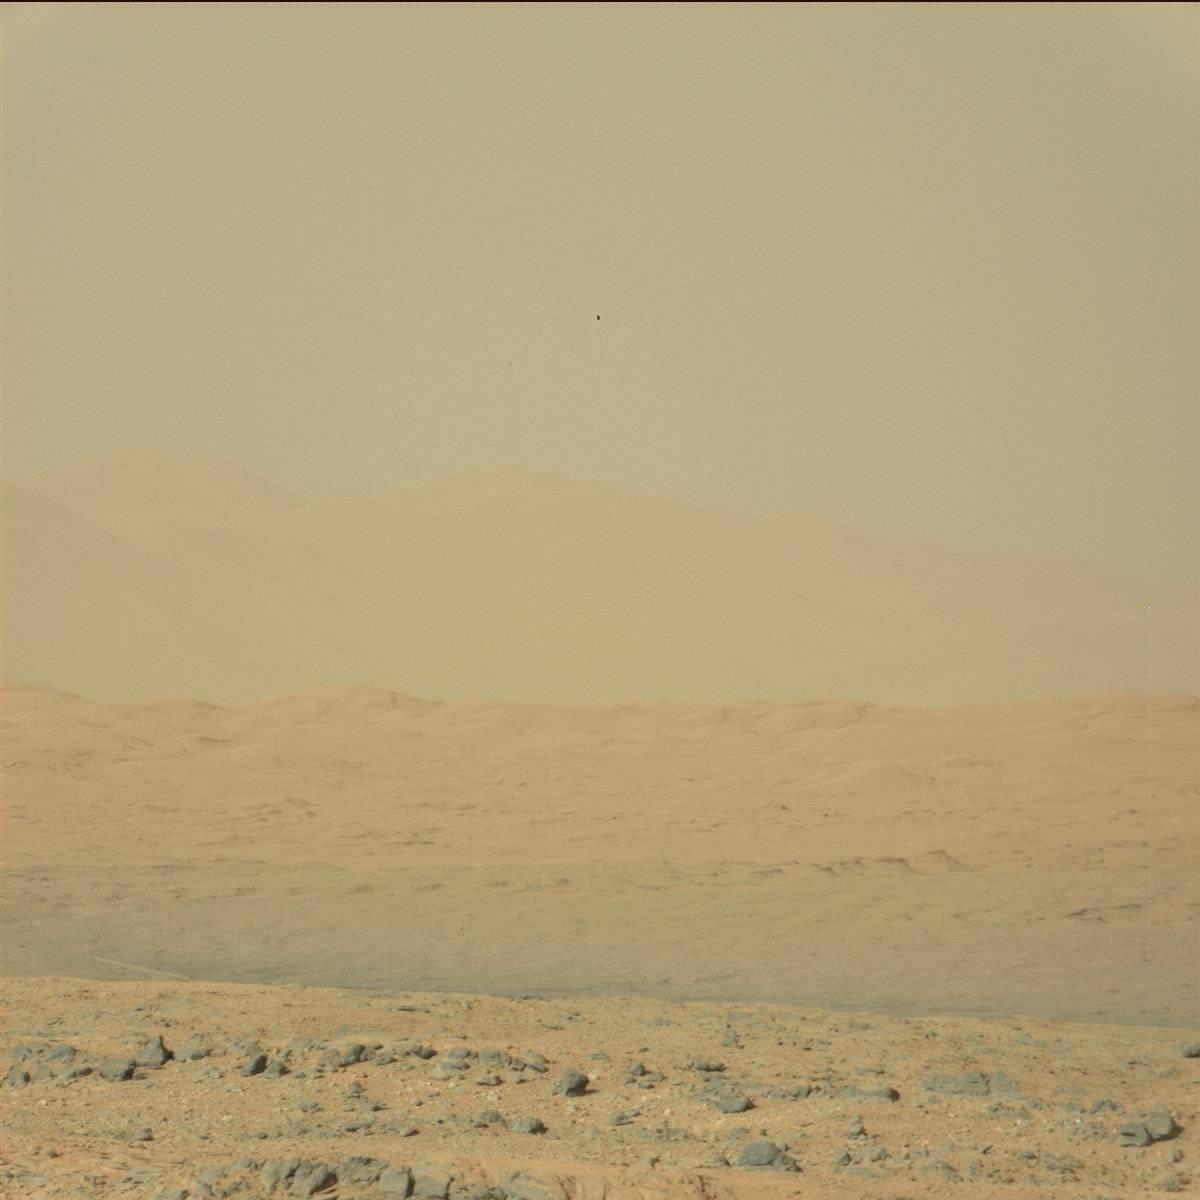
Terrain classes present: Bedrock, Ridge, Sand / Soil, Sky